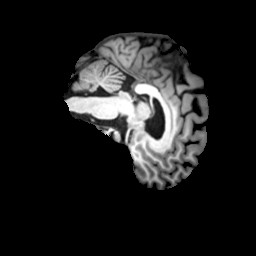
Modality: T1w
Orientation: sagittal
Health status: ill
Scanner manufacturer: siemens
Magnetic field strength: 3 T
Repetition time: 2 s
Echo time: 0.00303 s